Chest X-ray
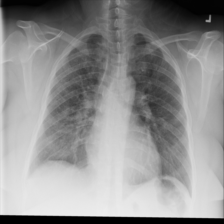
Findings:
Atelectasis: negative
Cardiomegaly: negative
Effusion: negative
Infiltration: positive
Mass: negative
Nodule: positive
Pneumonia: negative
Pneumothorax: negative
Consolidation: negative
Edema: negative
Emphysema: negative
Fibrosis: negative
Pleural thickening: positive
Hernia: negative